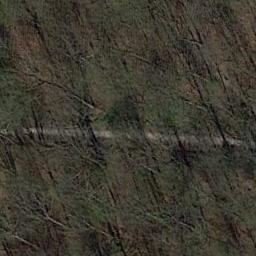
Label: forest